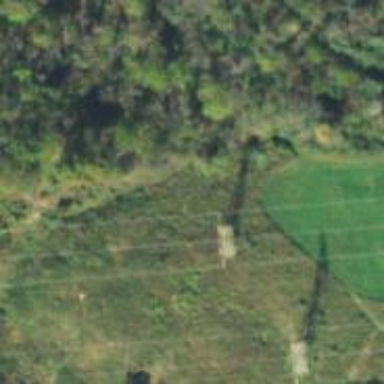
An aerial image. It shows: Lattice structure tower used for power distribution.